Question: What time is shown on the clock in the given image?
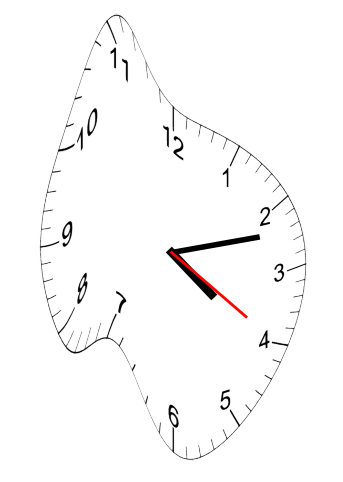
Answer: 04:12:20